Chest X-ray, PA view. Patient: 42 years old, sex F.
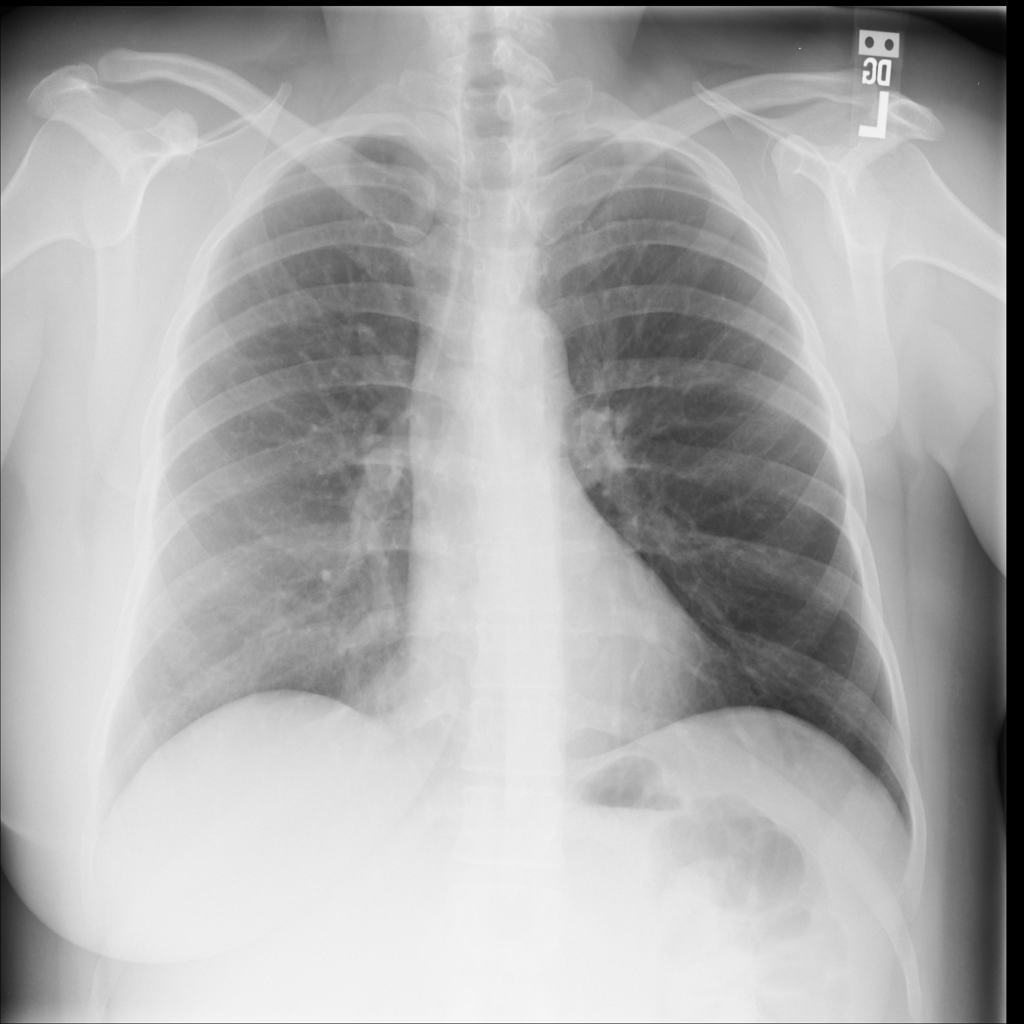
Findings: No Finding